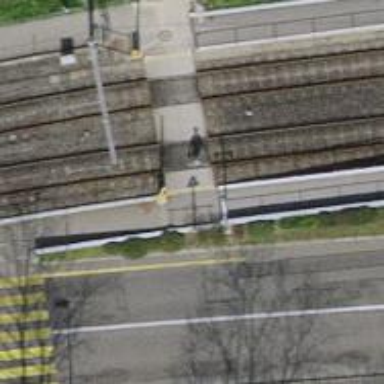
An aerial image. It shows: Full barrier at railway crossing.